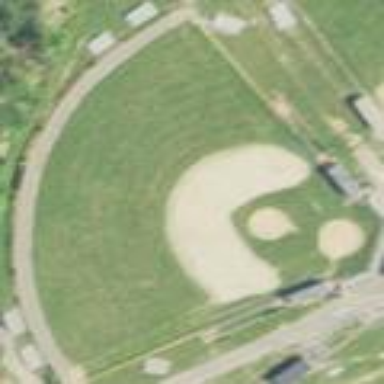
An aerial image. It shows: Baseball pitch for leisure land.